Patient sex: M
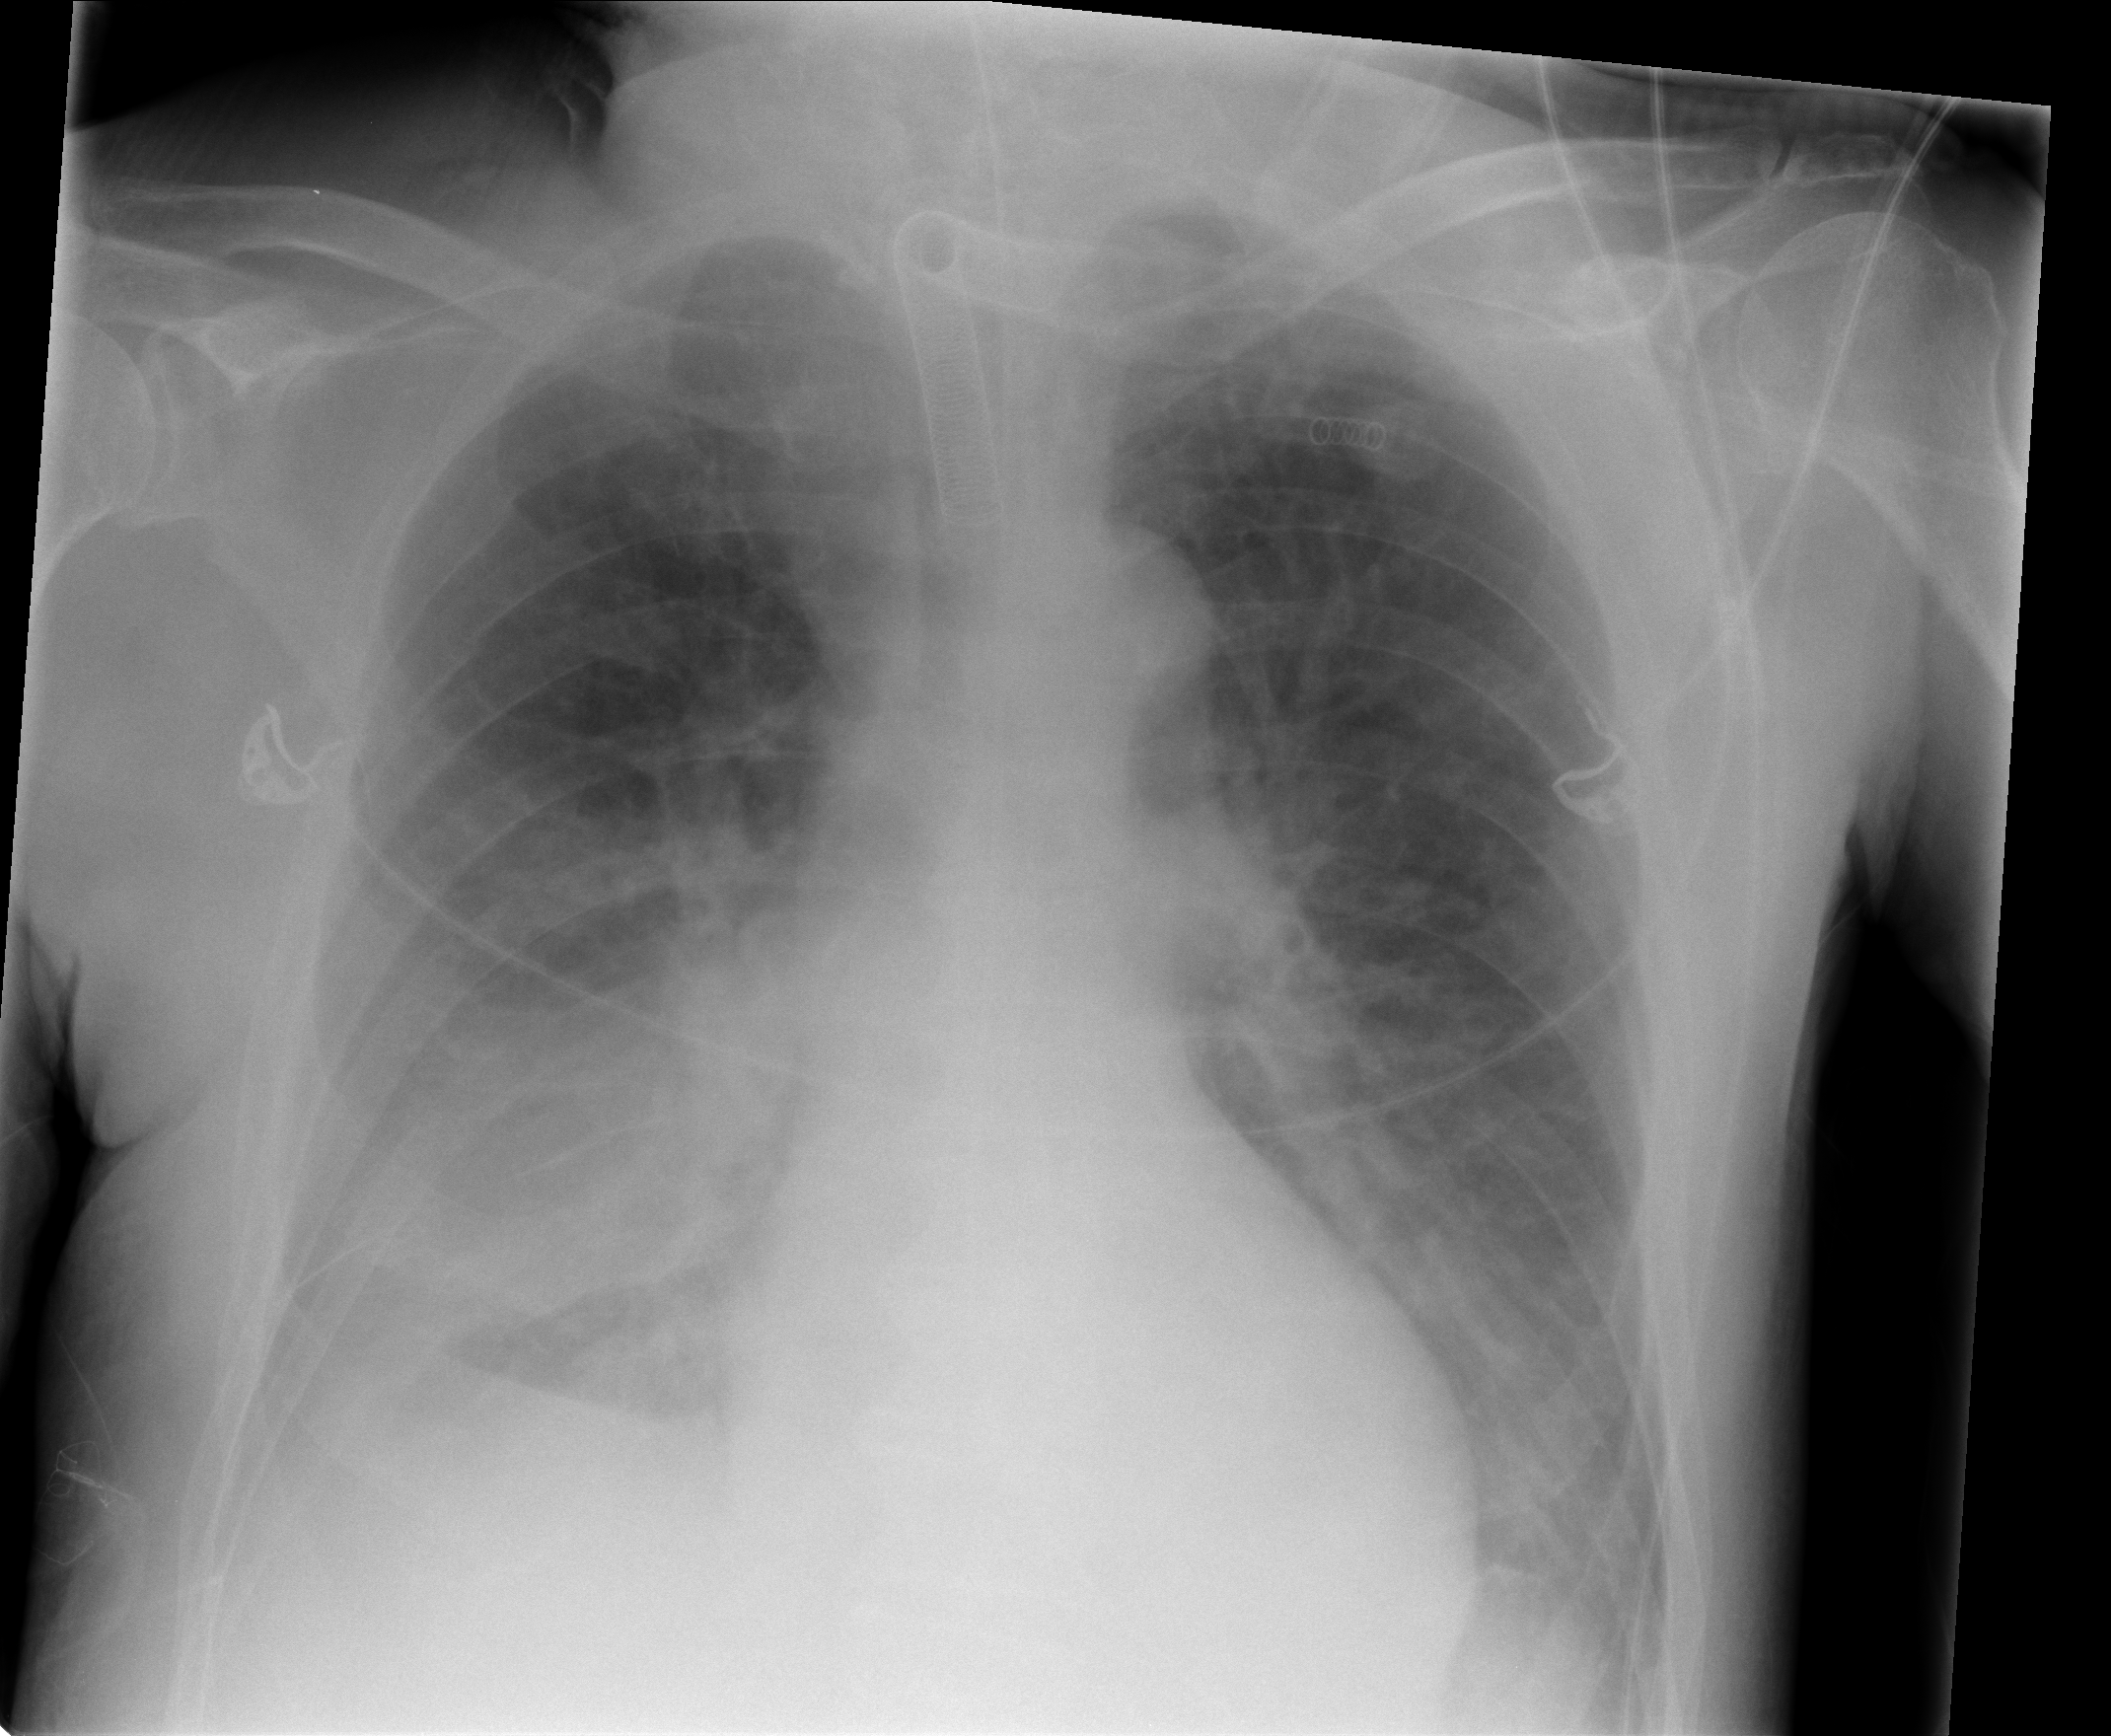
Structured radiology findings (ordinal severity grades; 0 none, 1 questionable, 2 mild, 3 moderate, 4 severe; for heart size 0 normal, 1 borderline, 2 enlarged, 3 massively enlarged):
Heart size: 0
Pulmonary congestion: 0
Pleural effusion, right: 2
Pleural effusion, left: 1
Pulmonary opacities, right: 2
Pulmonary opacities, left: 0
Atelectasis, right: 2
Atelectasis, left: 2